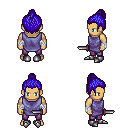
a pixel art fantasy rpg character, male body template, human, tanned skin, chain tabard jacket, magenta pants, blue short topknot hairstyle, white cloth bandages, metal boots, dagger, four views (front, back, left, right), 2x2 character sprite sheet, small pixel art, hard edges, no anti-aliasing